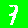
Digit: 7